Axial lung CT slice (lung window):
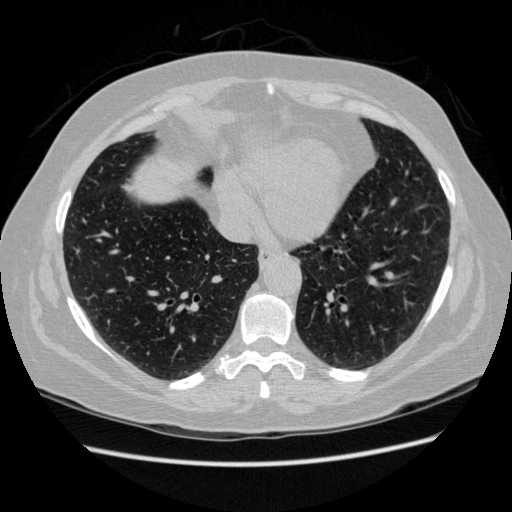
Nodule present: no